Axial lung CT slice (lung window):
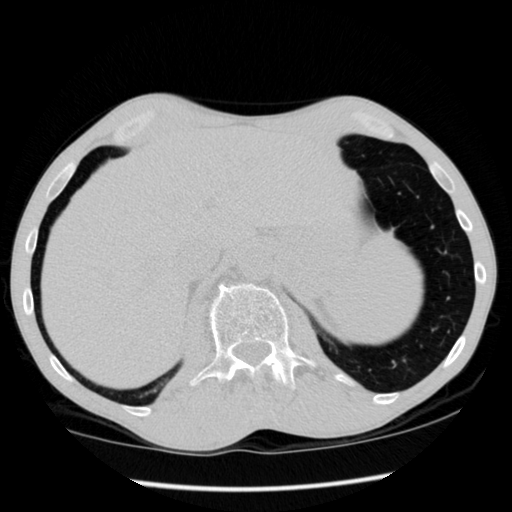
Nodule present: no